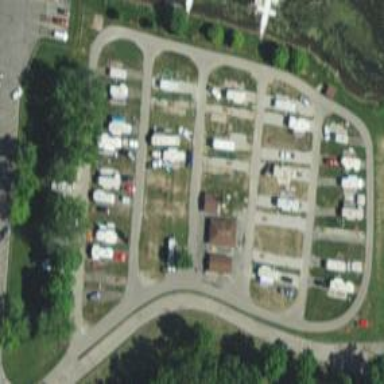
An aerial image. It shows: Campsite for tourism.